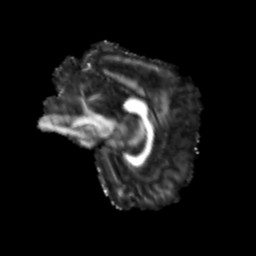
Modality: FA
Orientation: sagittal
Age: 25
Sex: female
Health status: healthy
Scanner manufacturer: siemens
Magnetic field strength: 3 T
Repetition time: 3.6 s
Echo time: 0.0964 s